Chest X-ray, PA view. Patient: 63 years old, sex F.
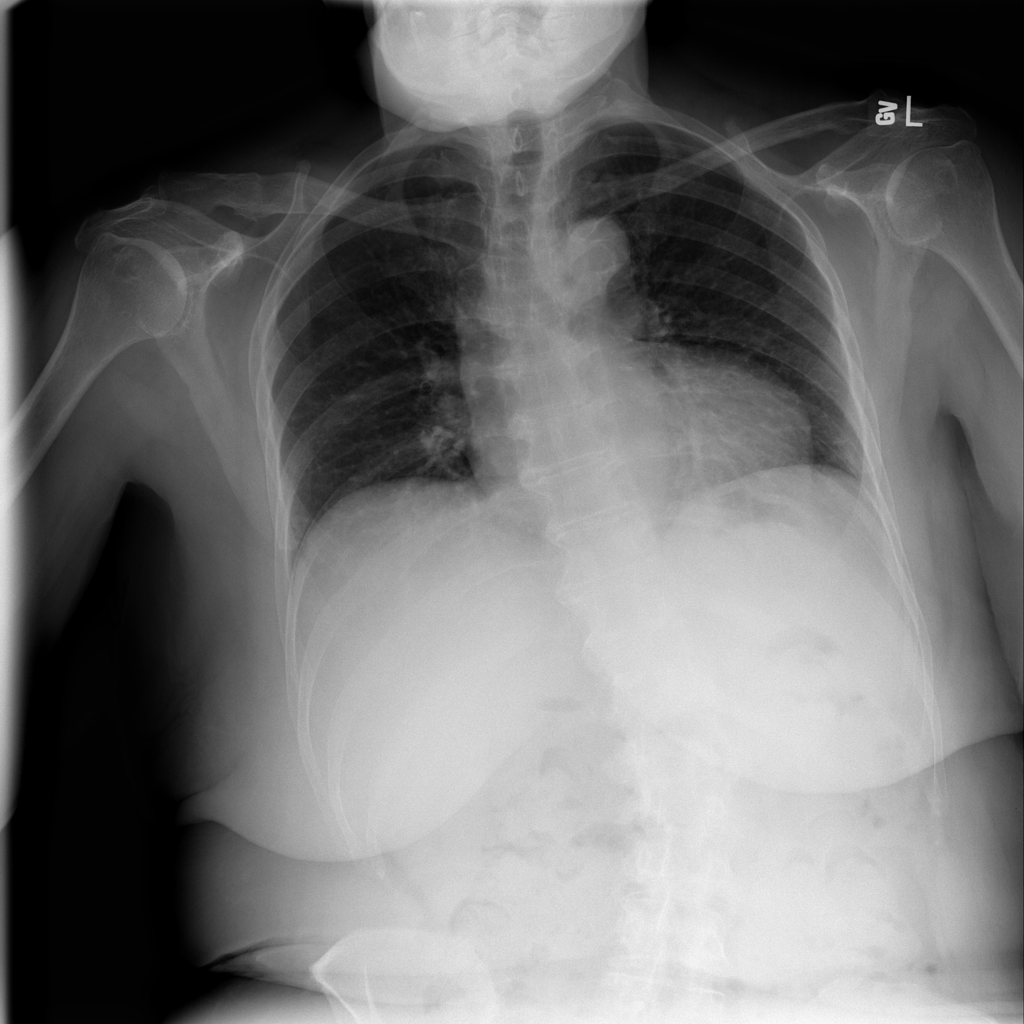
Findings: Cardiomegaly